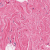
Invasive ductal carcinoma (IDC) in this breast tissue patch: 0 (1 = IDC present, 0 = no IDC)